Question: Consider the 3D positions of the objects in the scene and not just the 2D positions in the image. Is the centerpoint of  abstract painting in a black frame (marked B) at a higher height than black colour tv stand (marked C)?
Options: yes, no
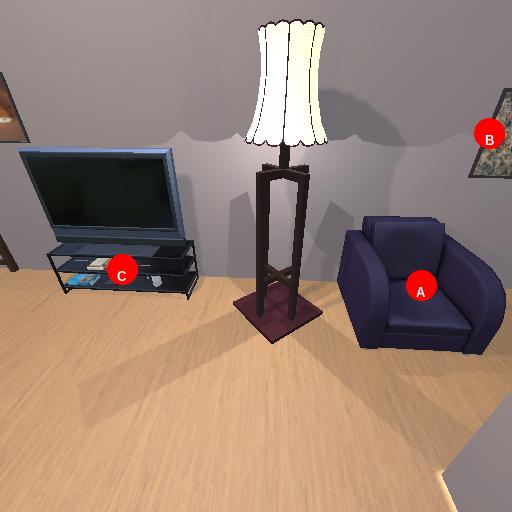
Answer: yes